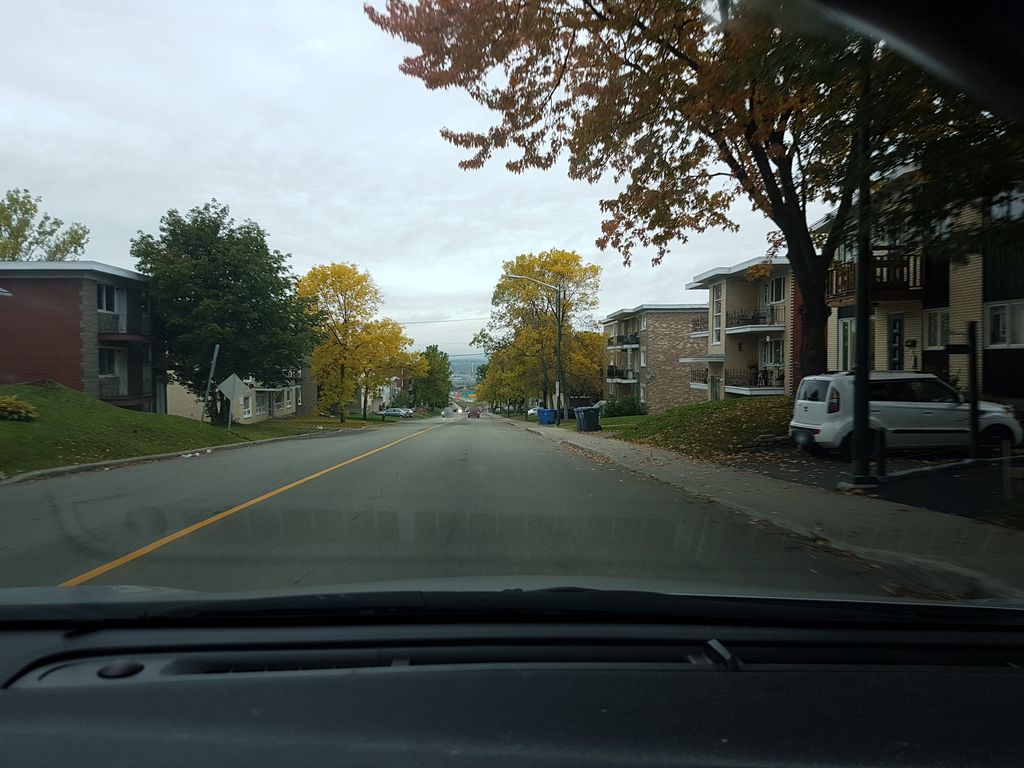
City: quebec_city